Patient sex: M
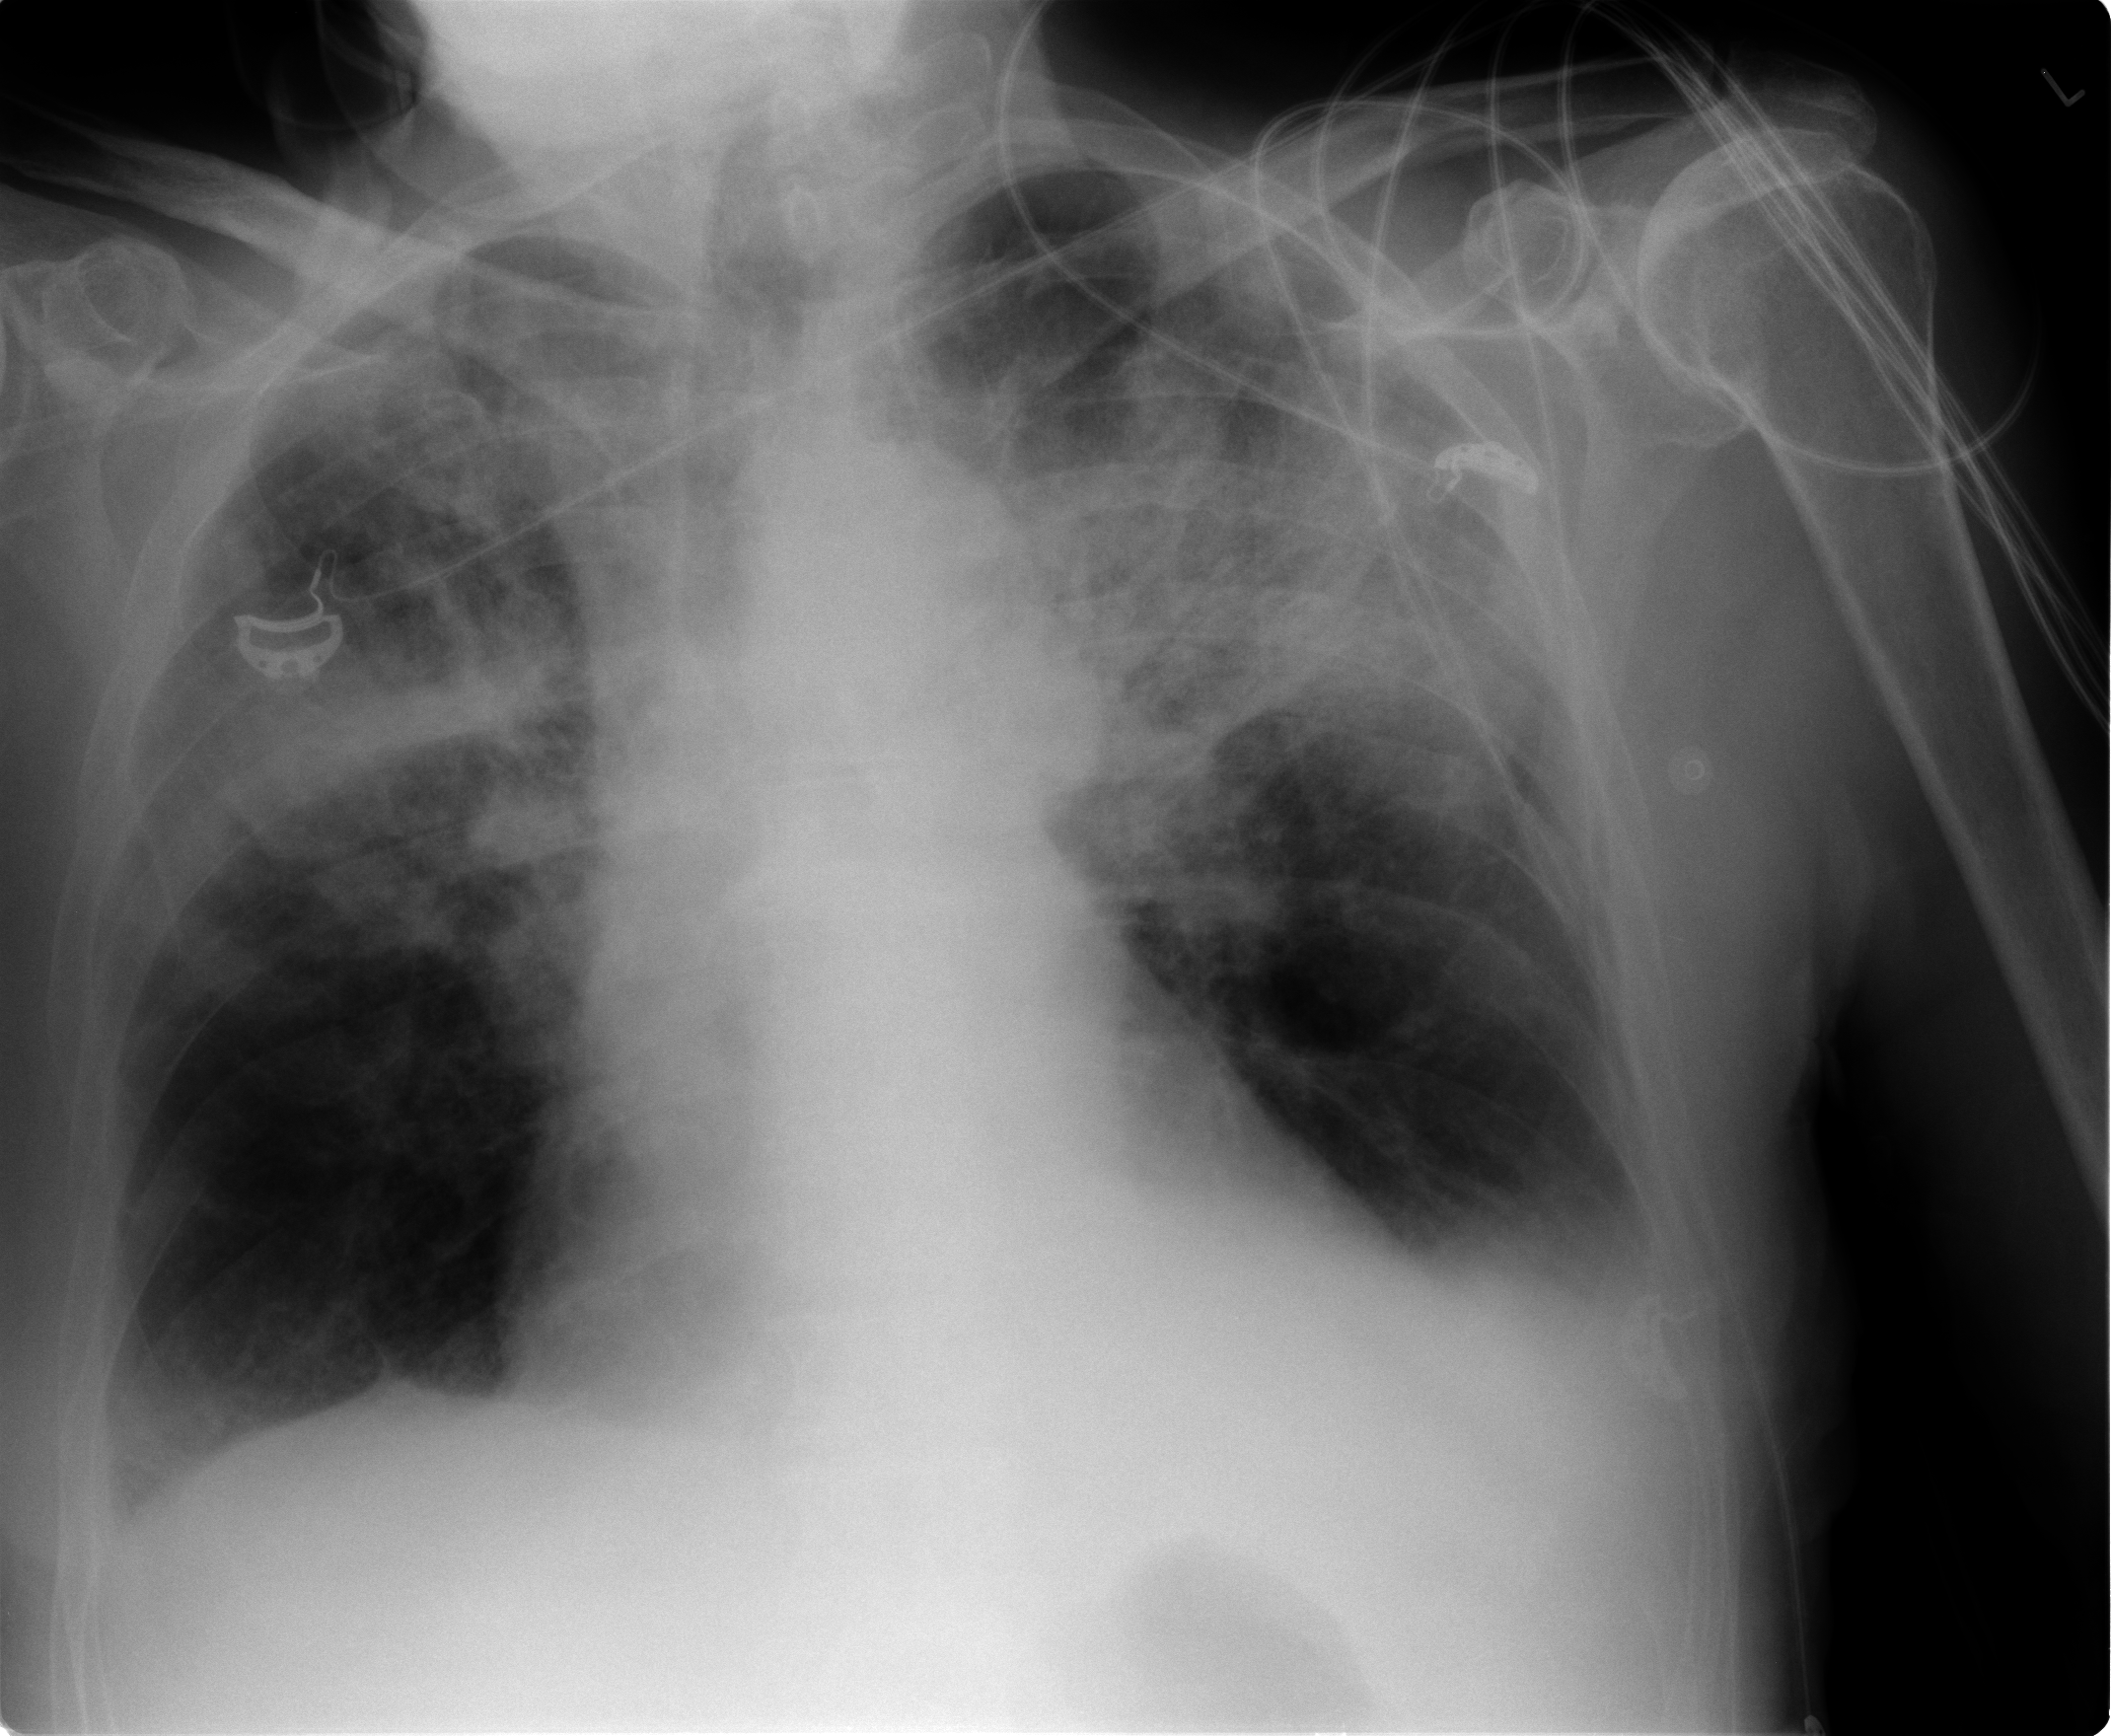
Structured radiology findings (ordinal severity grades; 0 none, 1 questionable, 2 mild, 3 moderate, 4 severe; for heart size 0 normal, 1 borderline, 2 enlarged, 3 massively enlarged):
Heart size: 2
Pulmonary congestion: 3
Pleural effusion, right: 2
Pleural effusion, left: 2
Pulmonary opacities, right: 3
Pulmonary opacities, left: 3
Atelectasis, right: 2
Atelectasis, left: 2